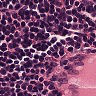
Metastatic tissue present: no